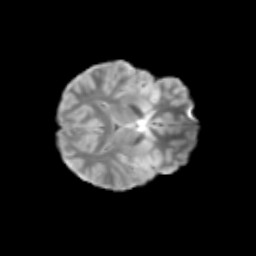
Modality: T2w
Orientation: axial
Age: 13
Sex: female
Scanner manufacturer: siemens
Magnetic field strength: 3 T
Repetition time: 3.8 s
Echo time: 0.07 s